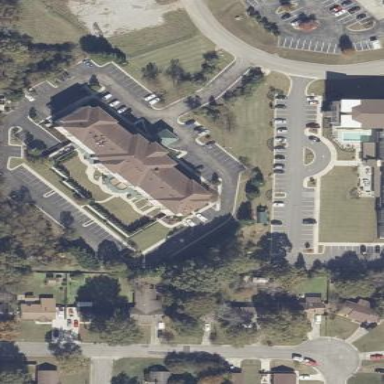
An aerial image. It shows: Hotel building.